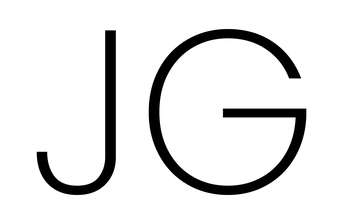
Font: Poppins-ExtraLight